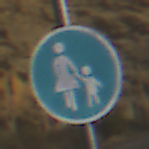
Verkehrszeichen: Gehweg
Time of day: MorningAfternoon
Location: Outdoor (RoadRail)
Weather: PartlyCloudy
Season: NotSpecified
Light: Natural